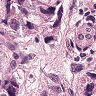
Metastatic tissue present: yes